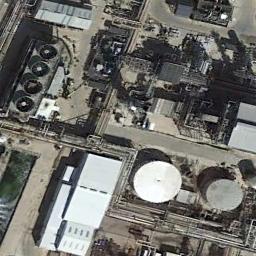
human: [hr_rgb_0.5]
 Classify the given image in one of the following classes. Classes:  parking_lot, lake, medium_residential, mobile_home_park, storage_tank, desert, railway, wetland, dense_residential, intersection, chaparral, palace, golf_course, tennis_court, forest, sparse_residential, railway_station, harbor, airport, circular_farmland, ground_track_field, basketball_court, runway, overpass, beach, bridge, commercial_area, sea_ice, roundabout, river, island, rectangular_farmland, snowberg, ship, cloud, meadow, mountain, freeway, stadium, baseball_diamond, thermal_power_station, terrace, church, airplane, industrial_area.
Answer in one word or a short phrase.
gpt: storage_tank